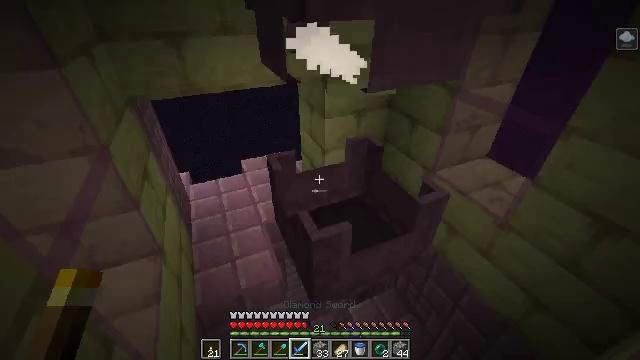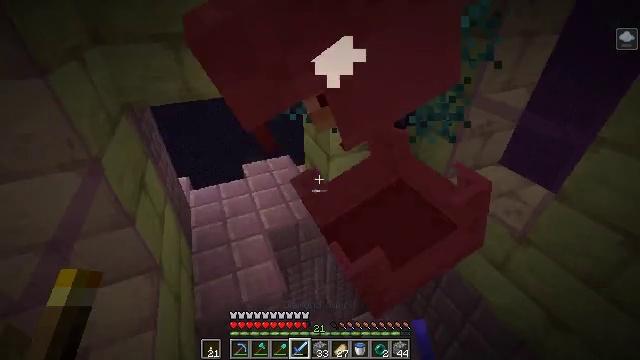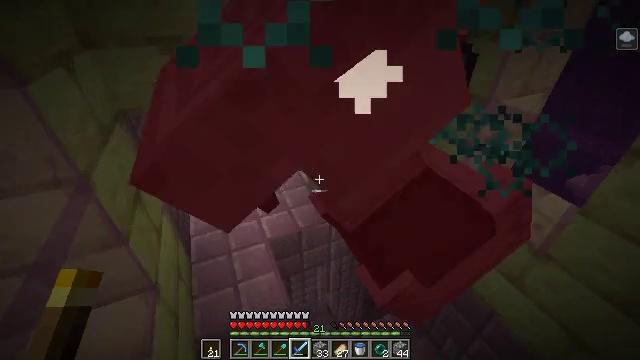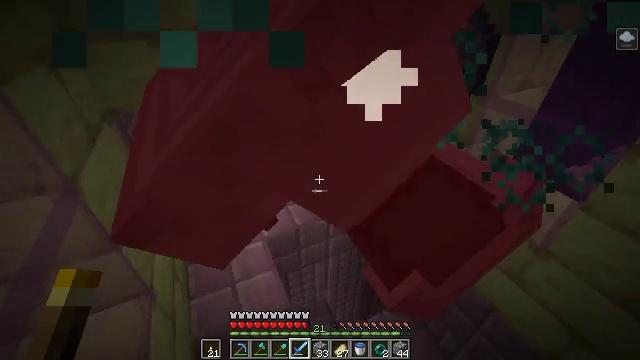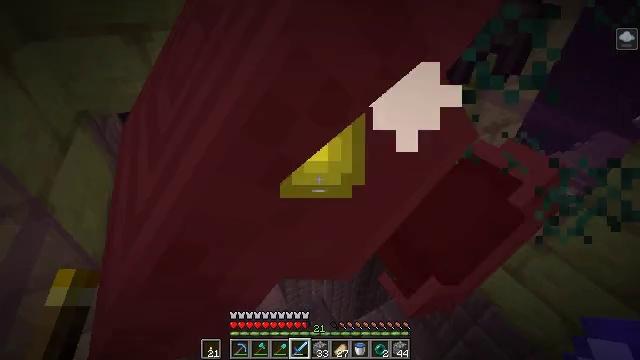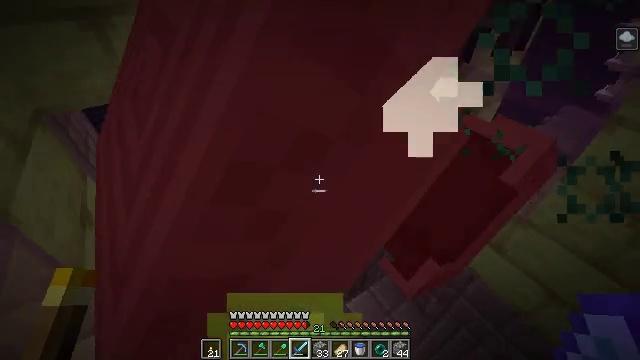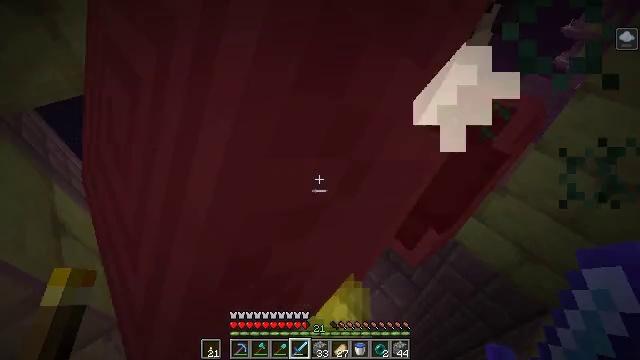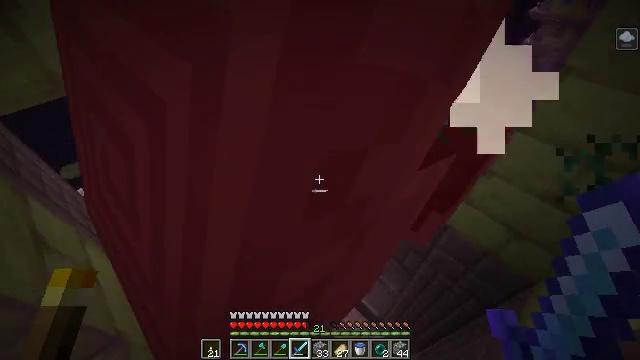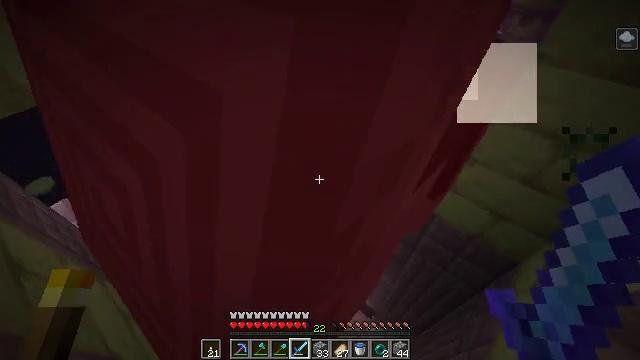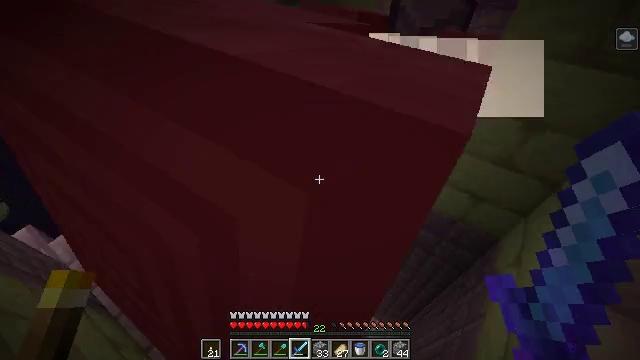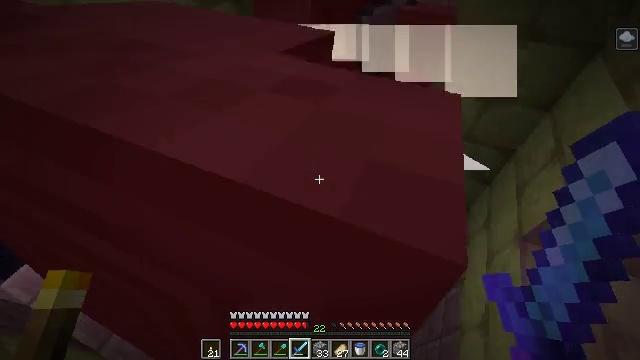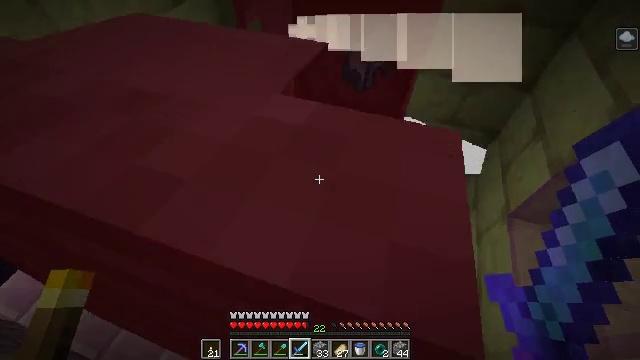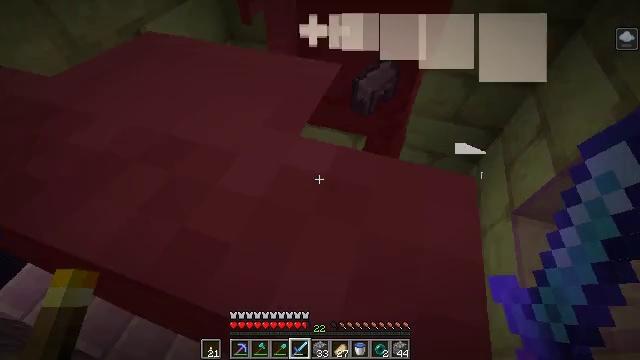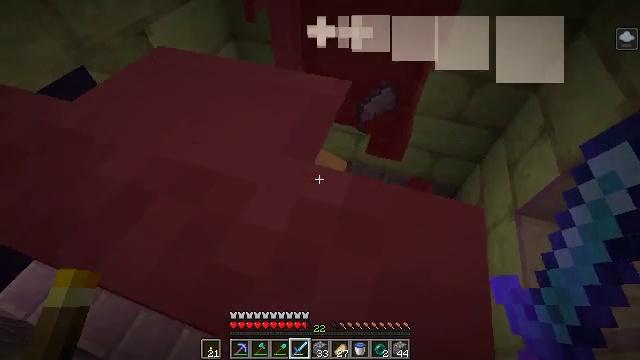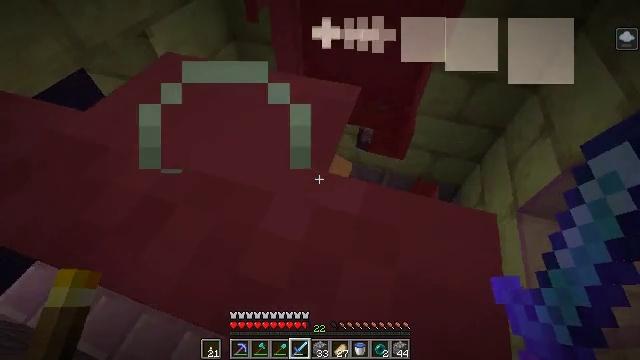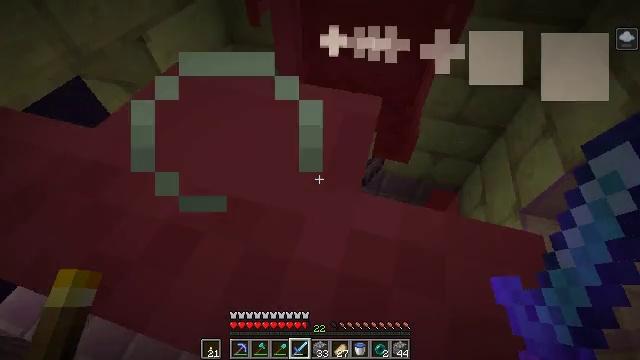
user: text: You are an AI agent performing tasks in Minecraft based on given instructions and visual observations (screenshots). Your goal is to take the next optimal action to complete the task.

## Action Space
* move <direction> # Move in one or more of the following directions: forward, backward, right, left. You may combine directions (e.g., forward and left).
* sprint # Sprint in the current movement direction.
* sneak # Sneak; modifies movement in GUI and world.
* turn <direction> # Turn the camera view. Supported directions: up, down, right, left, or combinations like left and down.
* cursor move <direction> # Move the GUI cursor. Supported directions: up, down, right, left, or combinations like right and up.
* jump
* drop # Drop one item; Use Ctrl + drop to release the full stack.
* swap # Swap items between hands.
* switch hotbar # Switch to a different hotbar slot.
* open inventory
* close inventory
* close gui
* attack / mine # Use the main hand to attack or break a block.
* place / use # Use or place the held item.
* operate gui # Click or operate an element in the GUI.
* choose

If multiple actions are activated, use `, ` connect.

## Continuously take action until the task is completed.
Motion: motion action
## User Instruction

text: Gather the purpur block from a structure.
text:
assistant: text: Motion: move forward
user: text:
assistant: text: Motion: no_op
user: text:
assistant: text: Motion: turn right and down
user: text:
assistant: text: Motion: turn right and down
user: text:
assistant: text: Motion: turn right and down
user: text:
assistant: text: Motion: turn right and down
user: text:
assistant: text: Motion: turn right and down
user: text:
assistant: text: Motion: turn right
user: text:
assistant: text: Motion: turn right
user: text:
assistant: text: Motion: turn right and down
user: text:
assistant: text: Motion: turn right and down
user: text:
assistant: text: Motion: no_op
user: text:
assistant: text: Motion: no_op
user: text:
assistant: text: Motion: move forward
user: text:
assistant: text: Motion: move forward, turn right
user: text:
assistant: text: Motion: move forward
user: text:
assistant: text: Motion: move forward
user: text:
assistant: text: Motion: move forward, turn right
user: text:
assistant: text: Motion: move forward, turn up
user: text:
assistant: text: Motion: move forward, turn up
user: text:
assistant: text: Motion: turn right and up
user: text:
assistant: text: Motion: no_op
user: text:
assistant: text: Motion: turn right and down
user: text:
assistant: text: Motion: turn right and down
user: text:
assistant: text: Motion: no_op
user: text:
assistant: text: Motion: no_op
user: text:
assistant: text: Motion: turn right and down
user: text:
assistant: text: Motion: move forward, turn right and down
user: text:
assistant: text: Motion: move forward, turn right and down
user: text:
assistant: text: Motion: move forward, turn right and down